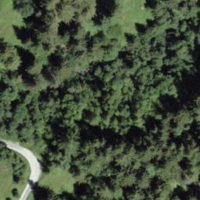
EUNIS habitat code: 43
Species observed at this site:
Stachys recta